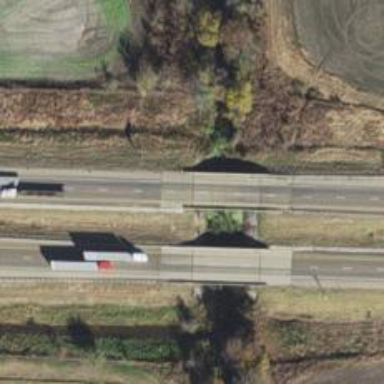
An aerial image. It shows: Beam-structured bridge on motorway.